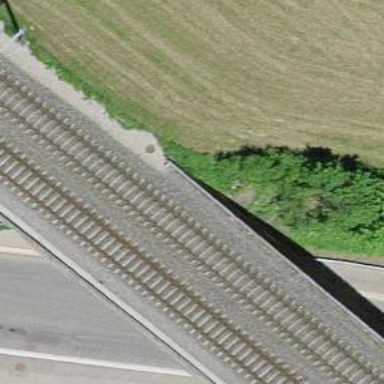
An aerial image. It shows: Single-track railway bridge with contact lines for electrification.